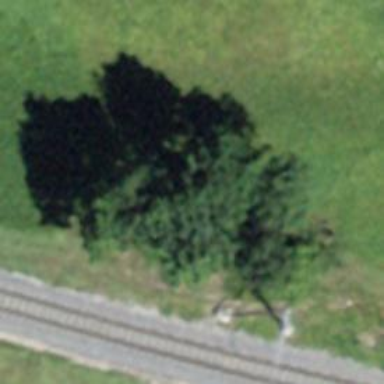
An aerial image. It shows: Beautiful tree in nature.